Question: '''
public function actionCheckout()
{
echo "Hello World!";
}
'''
I just created this very simple code in the controller but when I try to browse it in my URL it shows me this error:

Even if i'm currently logged in as an Admin but still why can't i access that very simple code.
I will post the accessRules that the CRUD generated, I don't know if this are related to each other but when I try to delete this line, I can already access that page.
'''
public function accessRules()
{
return array(
array('allow', // allow all users to perform 'index' and 'view' actions
'actions'=>array('index','view'),
'users'=>array('*'),
),
array('allow', // allow authenticated user to perform 'create' and 'update' actions
'actions'=>array('create','update'),
'users'=>array('@'),
),
array('allow', // allow admin user to perform 'admin' and 'delete' actions
'actions'=>array('admin','delete'),
'users'=>array('admin'),
),
array('deny', // deny all users
'users'=>array('*'),
),
);
}
'''
If you can see there's no checkout being declared on that code so it won't matter.
What do you think are/is the reason for that? Your help would be greatly appreciated and rewarded!
Thanks! :)
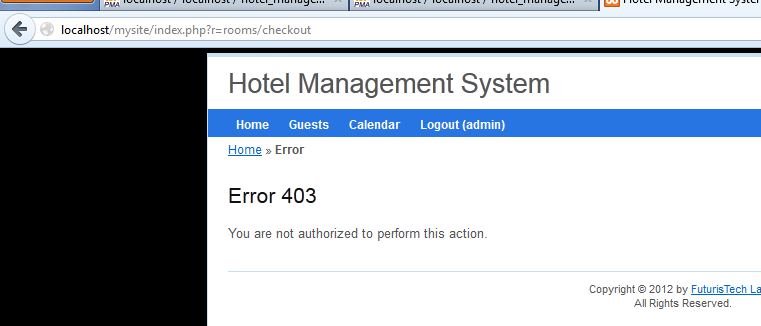
Answer: If you have access rules in your controller, then you need to add this "checkout" action to those rules.
You need to add 'checkout' to whichever level of access you require in your accessRules() function. If it is to be accessible to everyone, you'll need:
'''
array('allow', // allow all users to perform 'index' and 'view' actions
'actions'=>array('index','view', 'checkout'),
'users'=>array('*'),
)
'''
Or for admin only access:
'''
array('allow', // allow admin user access
'actions'=>array('admin','delete','checkout'),
'users'=>array('admin'),
)
'''